Question: I need a HtmlHelper instance in my controller.
How can I instantiate one? thanks
This does not build:
'''
var h = new HtmlHelper(new ViewContext(ControllerContext, new WebFormView("omg"), new ViewDataDictionary(), new TempDataDictionary()), new ViewPage());
'''

Also, when I look at the list of methods under 'var h', I only see my custom extension methods and no regular ones like 'ActionLink'. So that one needs to list as well.
1. Ensure System.Web.Mvc.Html is included.
2. Here is the code to instantiate a HtmlHelper. System.IO.TextWriter writer = new System.IO.StringWriter(); var html = new HtmlHelper(new ViewContext(ControllerContext, new WebFormView(ControllerContext, "omg"), new ViewDataDictionary(), new TempDataDictionary(), writer), new ViewPage());
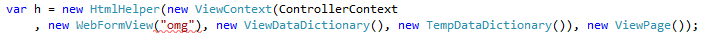
Answer: HtmlHelper.ActionLink and most of the methods you'r probably looking for are extension methods declared under the 'System.Web.Mvc.Html' namespace.
As for instantiating\using HtmlHelper inside your controller - this is a bad practice as your clearly combine UI code with Controller code. What are you trying to acheive?